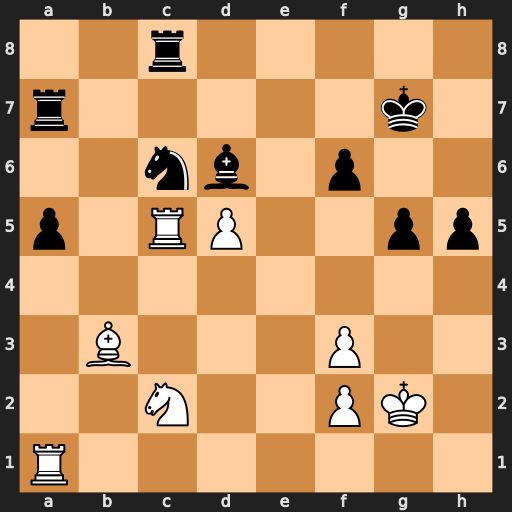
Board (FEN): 2r5/r5k1/2nb1p2/p1RP2pp/8/1B3P2/2N2PK1/R7
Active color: w
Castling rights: -
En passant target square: -
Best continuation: Rxc6 Rxc6 dxc6